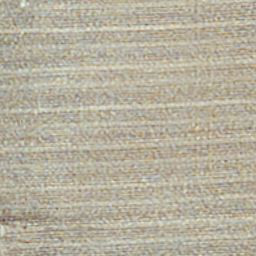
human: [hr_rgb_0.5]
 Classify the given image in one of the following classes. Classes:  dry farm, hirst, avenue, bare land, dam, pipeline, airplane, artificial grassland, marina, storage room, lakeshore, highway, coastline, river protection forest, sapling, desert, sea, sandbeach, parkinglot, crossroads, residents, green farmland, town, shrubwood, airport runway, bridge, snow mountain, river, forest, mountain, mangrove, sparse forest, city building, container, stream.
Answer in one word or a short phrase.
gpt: dry farm